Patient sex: M
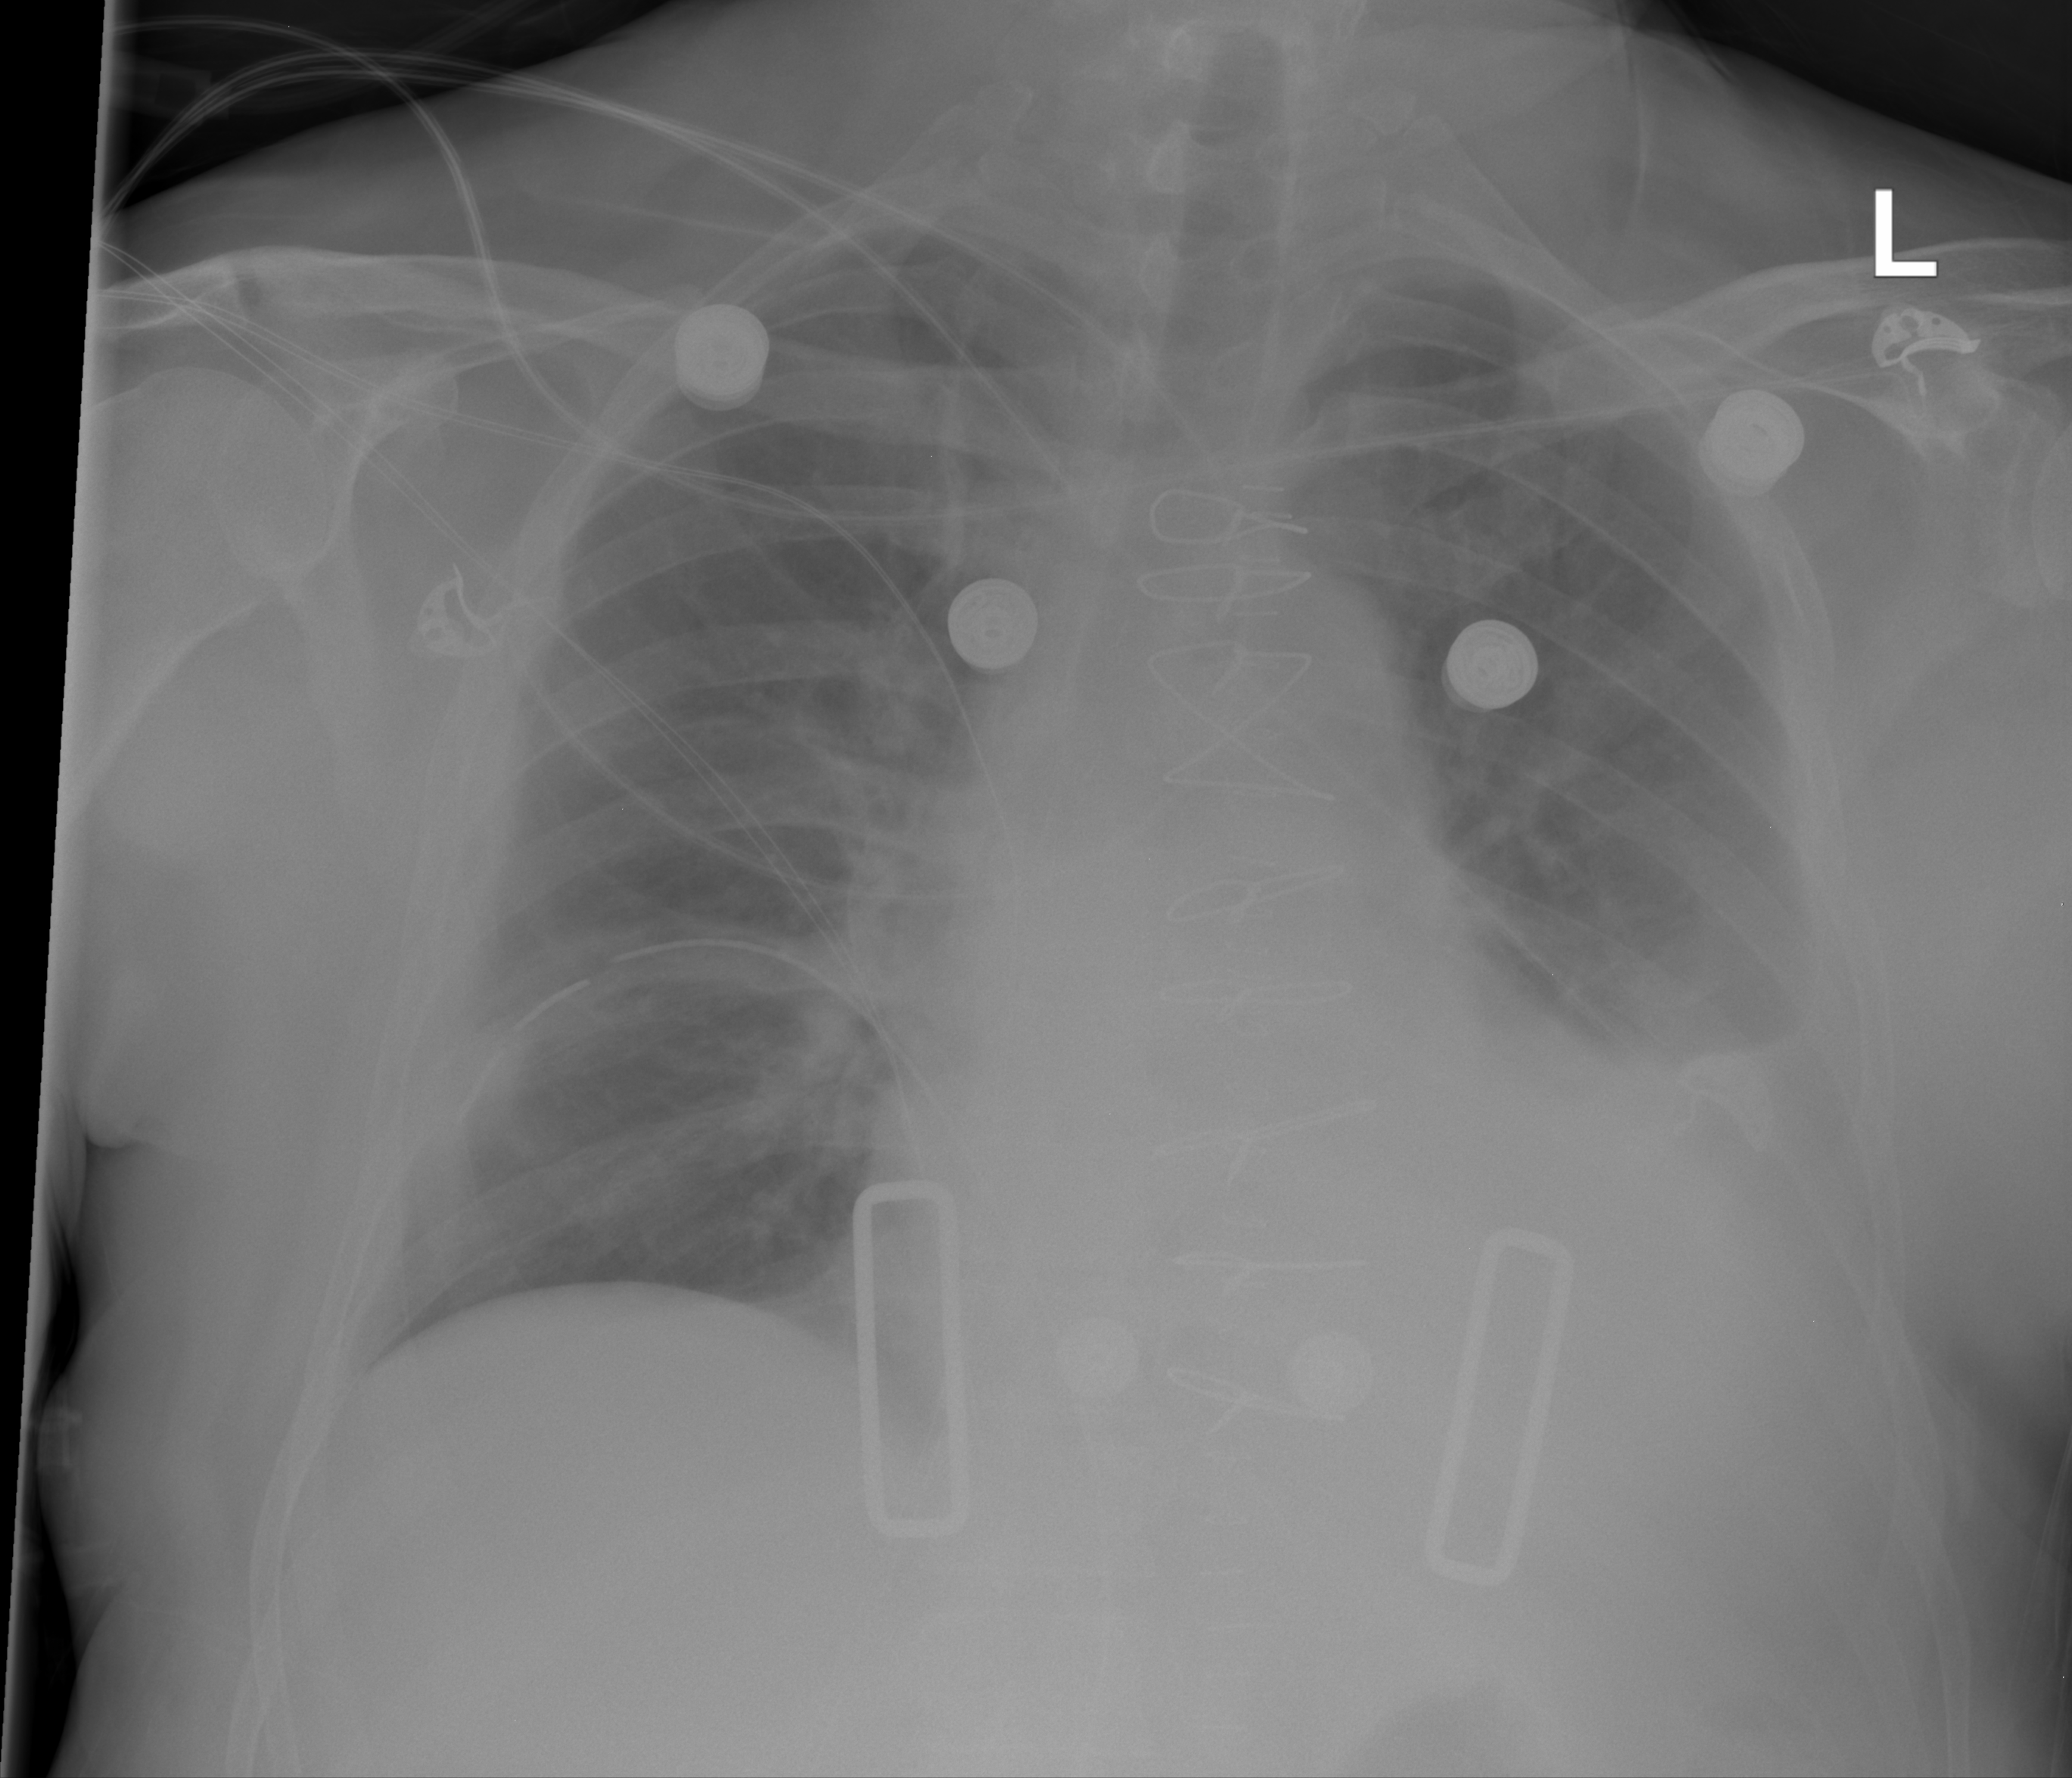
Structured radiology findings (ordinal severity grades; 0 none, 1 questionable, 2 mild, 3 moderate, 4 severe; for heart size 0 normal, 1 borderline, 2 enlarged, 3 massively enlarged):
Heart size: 2
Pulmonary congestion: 2
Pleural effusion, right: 0
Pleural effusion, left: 2
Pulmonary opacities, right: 0
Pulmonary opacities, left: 0
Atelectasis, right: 0
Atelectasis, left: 3